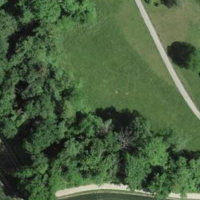
EUNIS habitat code: 41
Species observed at this site:
Dolycoris baccarum
Corvus corone
Cyanistes caeruleus
Anas crecca
Anas platyrhynchos
Alcedo atthis
Fringilla coelebs
Sylvia atricapilla
Turdus merula
Phylloscopus collybita
Erithacus rubecula
Mergus merganser
Certhia familiaris
Phoenicurus ochruros
Motacilla alba